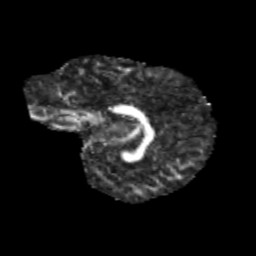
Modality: FA
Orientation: sagittal
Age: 10
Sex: male
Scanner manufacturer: siemens
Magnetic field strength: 3 T
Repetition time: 3.8 s
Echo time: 0.07 s